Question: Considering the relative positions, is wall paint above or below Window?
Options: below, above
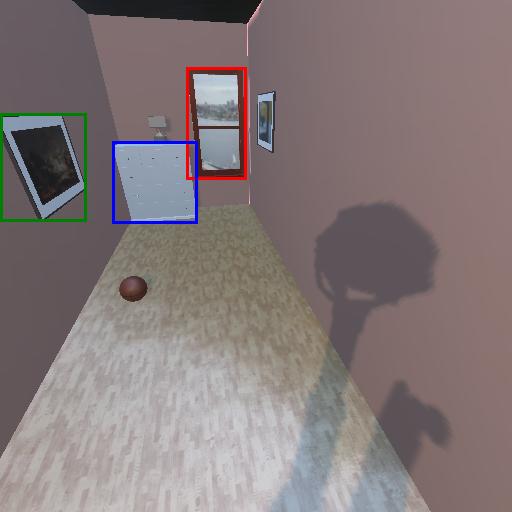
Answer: below